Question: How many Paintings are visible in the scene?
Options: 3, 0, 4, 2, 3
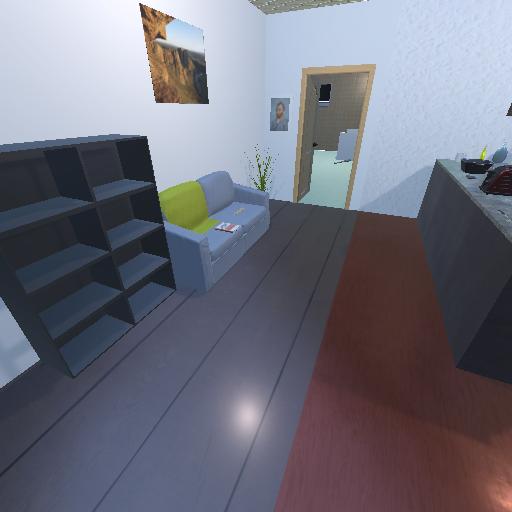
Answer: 3